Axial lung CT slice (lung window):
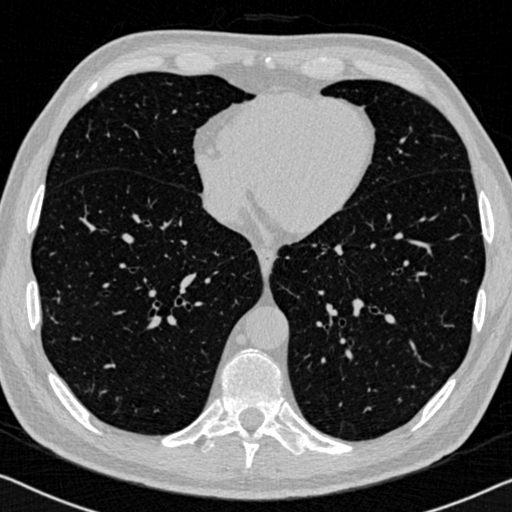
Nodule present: no